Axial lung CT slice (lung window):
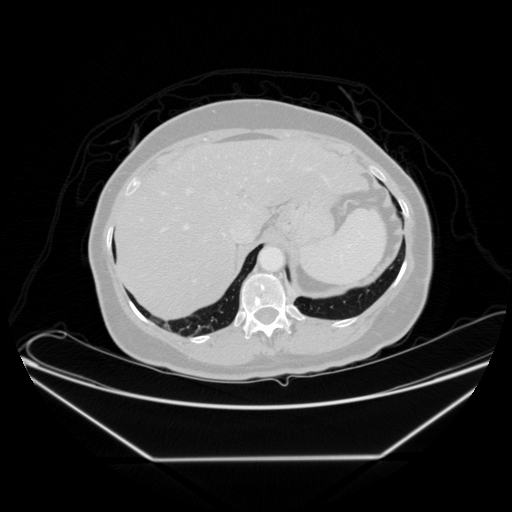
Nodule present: no